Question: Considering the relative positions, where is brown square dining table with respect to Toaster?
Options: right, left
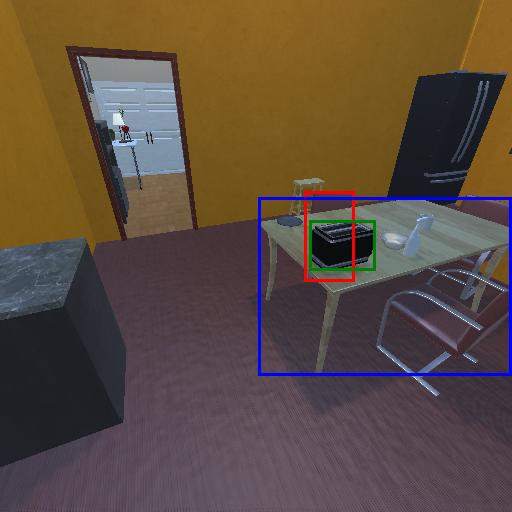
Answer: right